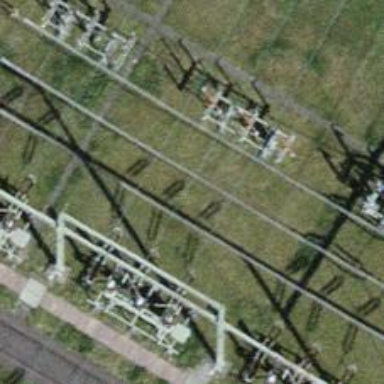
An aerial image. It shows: Power line with 3 cables in bay configuration.